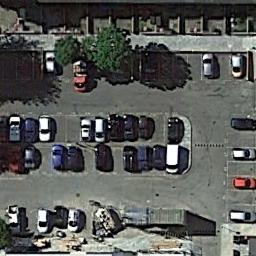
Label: parking_lot